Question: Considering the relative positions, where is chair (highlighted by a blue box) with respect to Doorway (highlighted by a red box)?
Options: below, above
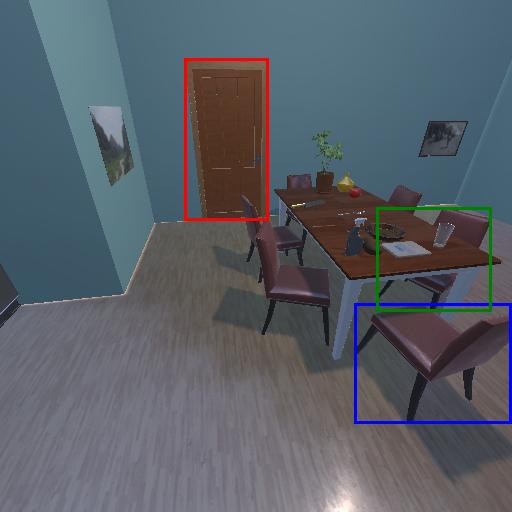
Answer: below